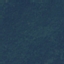
Land use / land cover class: Forest